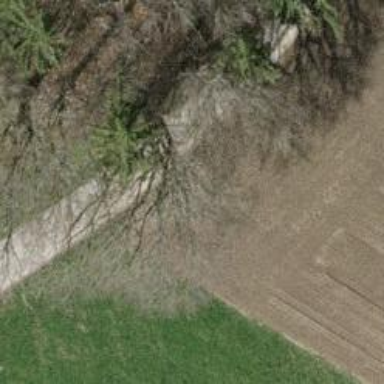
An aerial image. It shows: Unpaved track with grade3 track type.